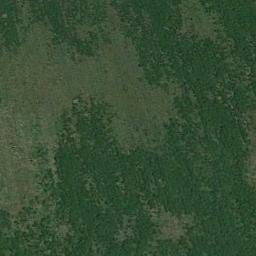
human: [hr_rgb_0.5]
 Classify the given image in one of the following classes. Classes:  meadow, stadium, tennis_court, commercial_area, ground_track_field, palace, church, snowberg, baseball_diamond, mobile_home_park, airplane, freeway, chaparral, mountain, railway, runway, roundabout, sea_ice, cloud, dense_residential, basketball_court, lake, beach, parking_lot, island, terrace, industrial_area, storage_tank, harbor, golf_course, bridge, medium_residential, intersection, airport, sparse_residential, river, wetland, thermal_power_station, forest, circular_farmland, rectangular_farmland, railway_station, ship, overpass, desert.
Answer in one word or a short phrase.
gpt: meadow